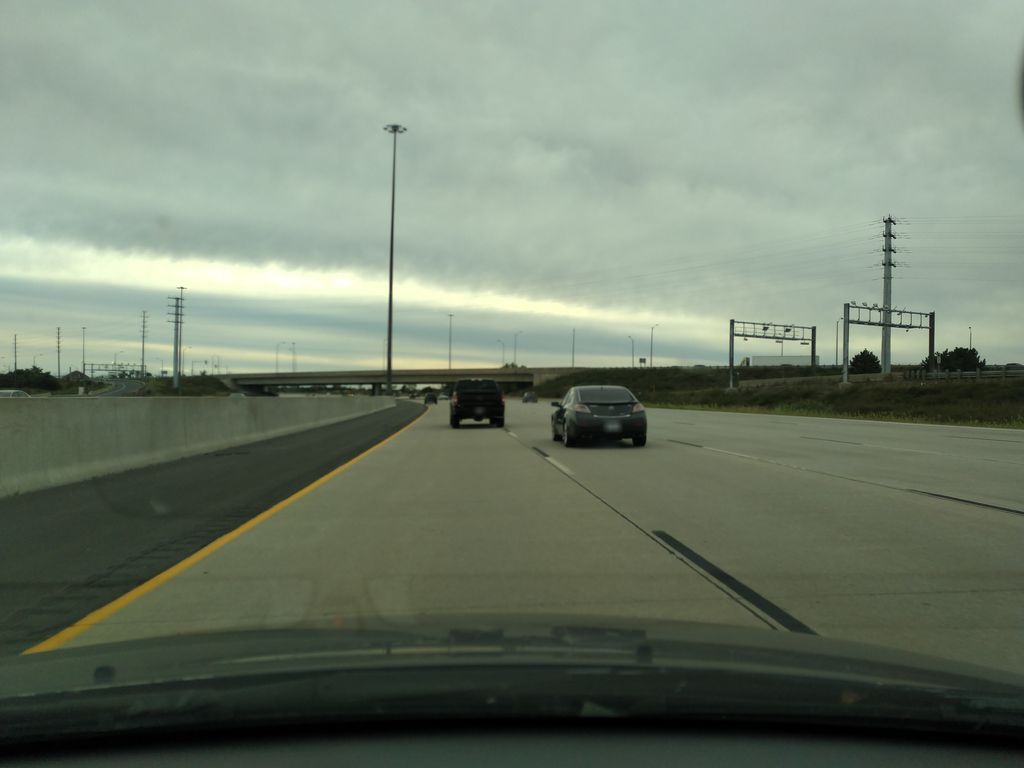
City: toronto